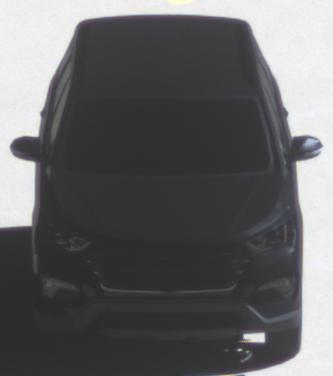
Make: Hyundai
Model: Santa Fe 2.4 GDI
Detailed model: Santa Fe (DM)
Model produced from: 2017/08
Model produced until: 2018/01
Doors: 5
Color: black
Road condition: dry road
Daytime: morning or afternoon
Contrast: high contrast